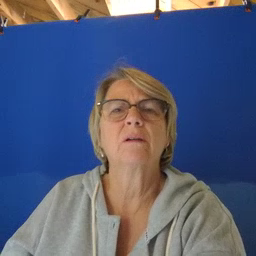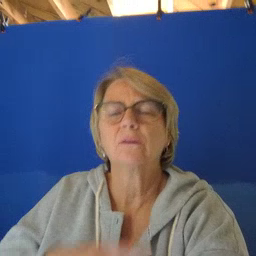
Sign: hungry